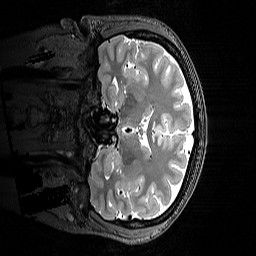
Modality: T2w
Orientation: coronal
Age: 24
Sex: female
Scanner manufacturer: siemens
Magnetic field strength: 3 T
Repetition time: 3.2 s
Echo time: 0.565 s